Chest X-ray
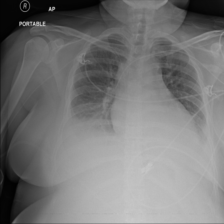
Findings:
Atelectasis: negative
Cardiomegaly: negative
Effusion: negative
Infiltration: negative
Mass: negative
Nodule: negative
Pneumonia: negative
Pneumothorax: negative
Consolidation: negative
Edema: negative
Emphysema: negative
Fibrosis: negative
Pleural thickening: negative
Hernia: negative